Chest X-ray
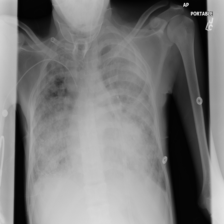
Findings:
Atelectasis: negative
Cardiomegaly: negative
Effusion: negative
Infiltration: positive
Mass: negative
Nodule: negative
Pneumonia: negative
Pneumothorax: negative
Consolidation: negative
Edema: negative
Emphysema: negative
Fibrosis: negative
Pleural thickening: negative
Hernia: negative